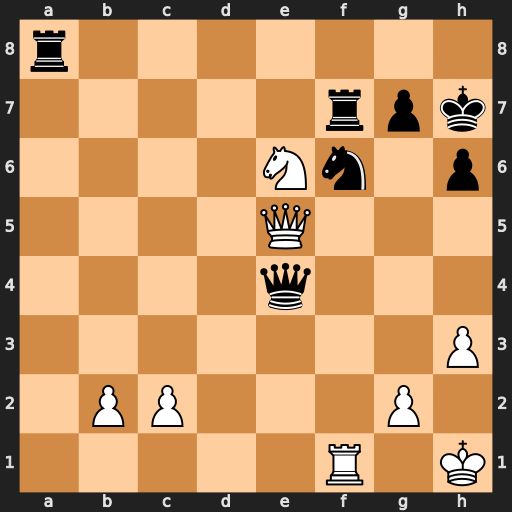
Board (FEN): r7/5rpk/4Nn1p/4Q3/4q3/7P/1PP3P1/5R1K
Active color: w
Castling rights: -
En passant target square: -
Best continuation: Qxe4+ Nxe4 Rxf7